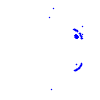
Particle: kaon